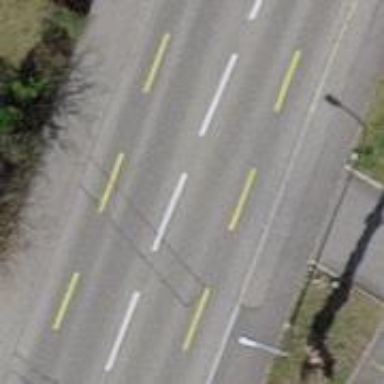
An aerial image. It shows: Tertiary road with asphalt surface and designated cycle lane.